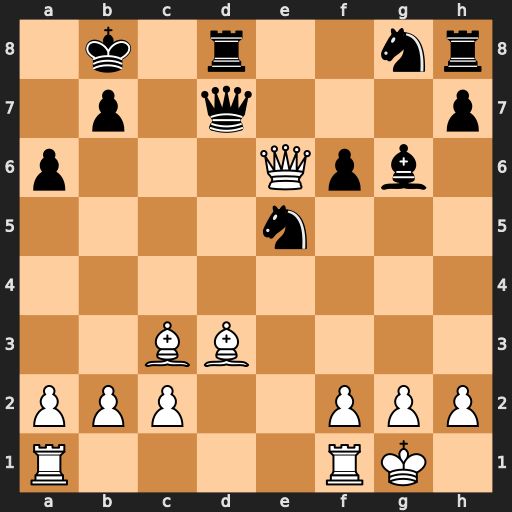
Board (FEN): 1k1r2nr/1p1q3p/p3Qpb1/4n3/8/2BB4/PPP2PPP/R4RK1
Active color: w
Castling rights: -
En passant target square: -
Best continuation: Bxe5+ Ka7 Qxd7